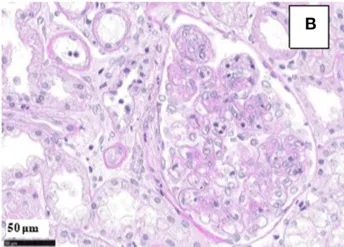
Masson Trichrome).
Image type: pathology (masson_trichrome)